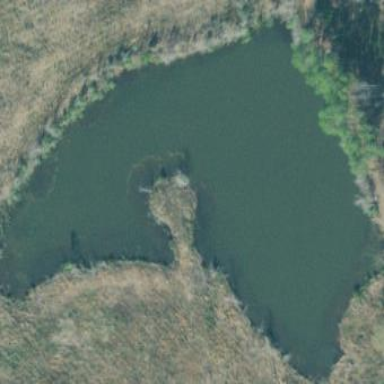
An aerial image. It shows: Reservoir of natural water.